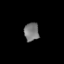
Tissue: lung
Cell type: Epithelial cells
Senescence score: 0.1788
Nuclear area (px): 268
Mean DAPI intensity: 120.478